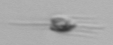
Label: Calciopappus